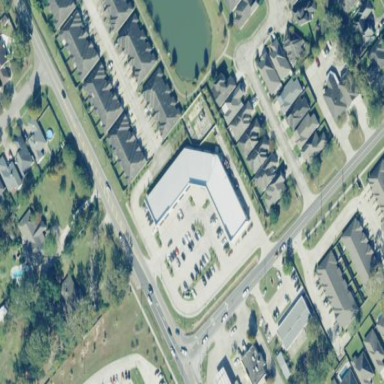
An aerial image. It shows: Mall building with small beauty and home supplies outlet.